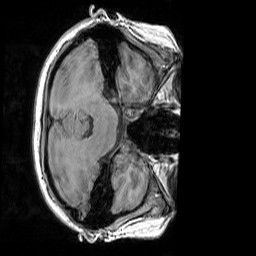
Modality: T1w
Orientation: axial
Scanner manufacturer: siemens
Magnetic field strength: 3 T
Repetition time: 1.83 s
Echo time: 0.00303 s